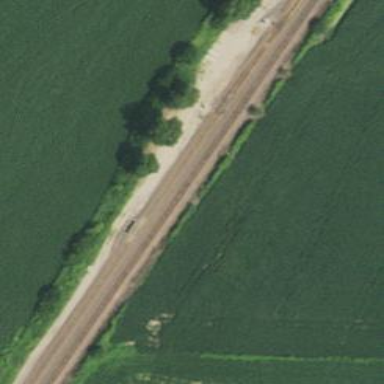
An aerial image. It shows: Bridge over railway line.